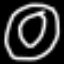
Label: donut